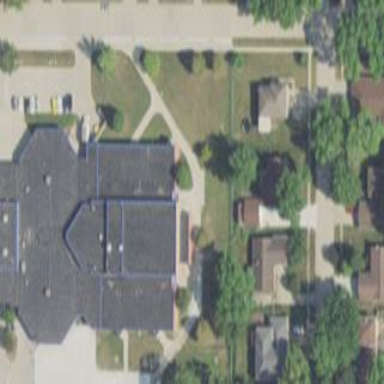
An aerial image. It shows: School building.